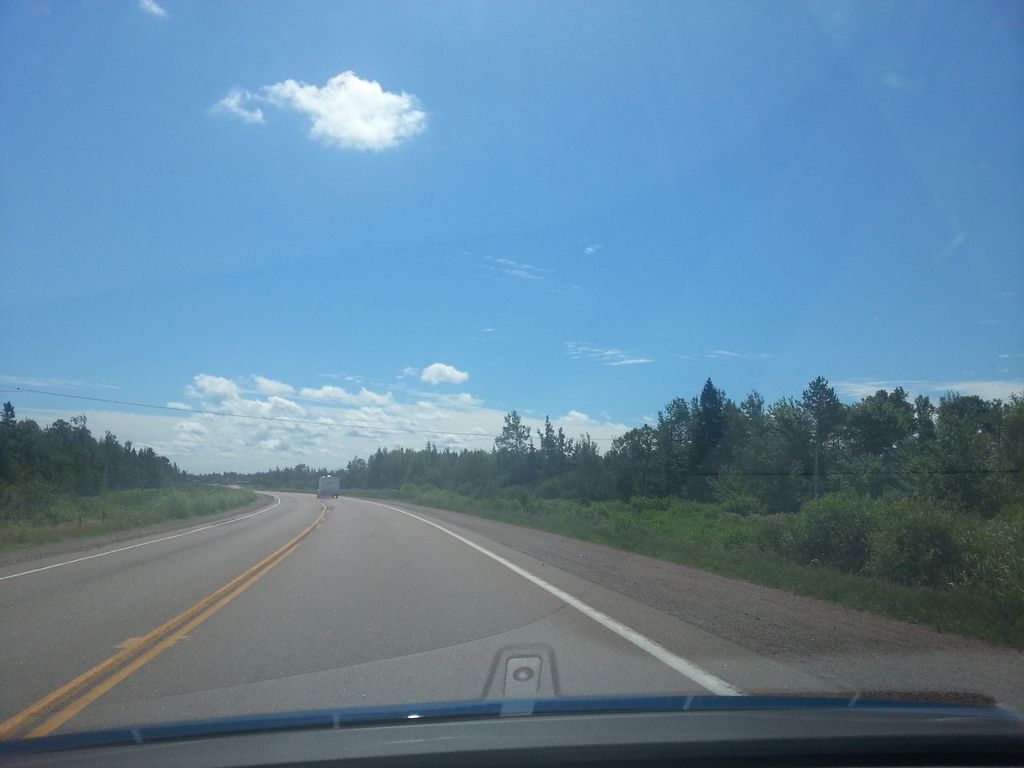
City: charlottetown